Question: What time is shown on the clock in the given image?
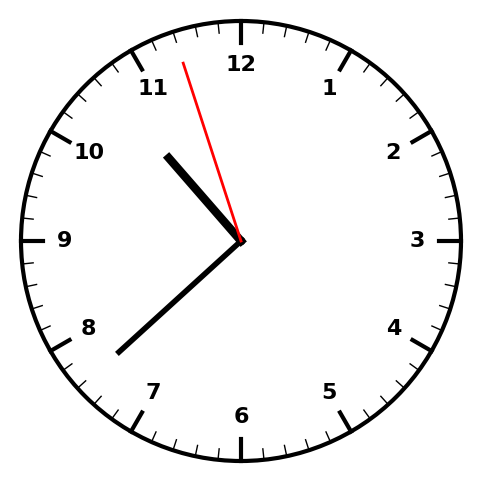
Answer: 10:37:57